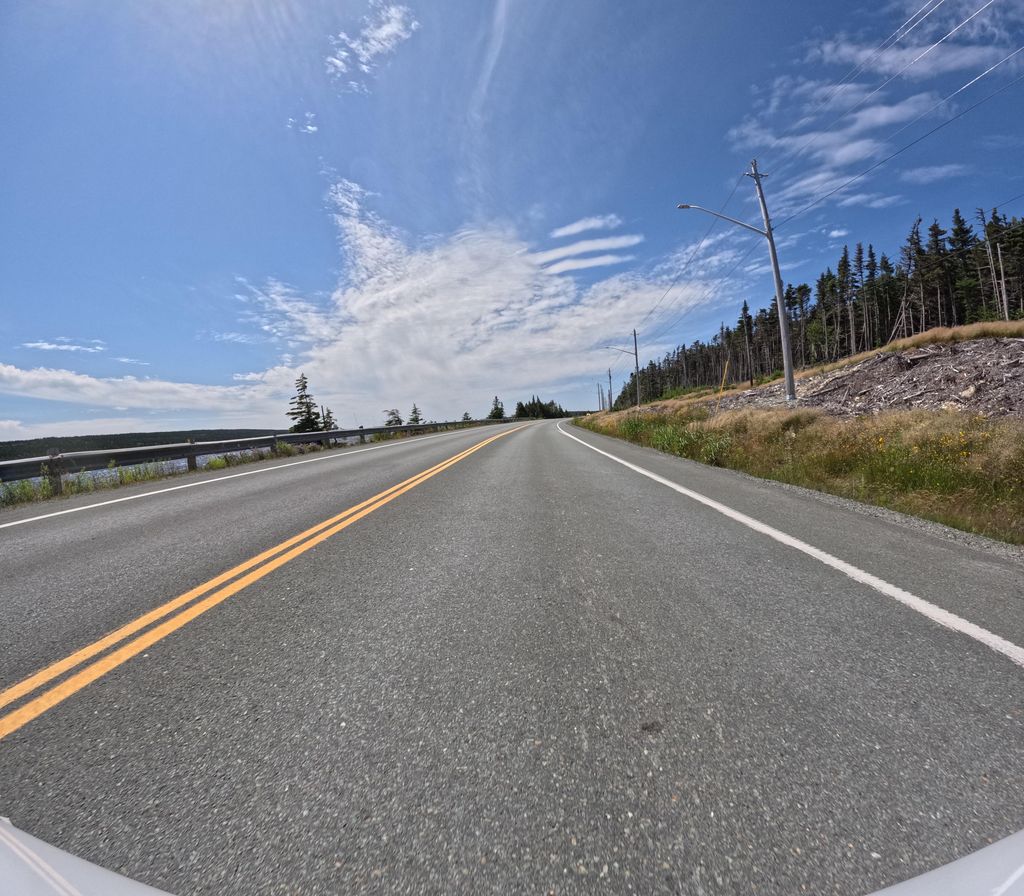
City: st_johns